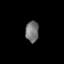
Tissue: skin
Cell type: Epithelial cells
Senescence score: 0.2574
Nuclear area (px): 273
Mean DAPI intensity: 116.531